【题型】解答题　【知识点】向量　【难度】easy
如图，已知平行四边形$ABCD$，对角线$AC$与$BD$相交于点$O$。设$\overrightarrow{OA} = \vec{a}$，$\overrightarrow{OB} = \vec{b}$，试用$\vec{a}$、$\vec{b}$表示下列向量：

$\overrightarrow{OC}$，$\overrightarrow{OD}$，$\overrightarrow{AB}$，$\overrightarrow{BC}$，$\overrightarrow{CD}$，$\overrightarrow{DA}$。
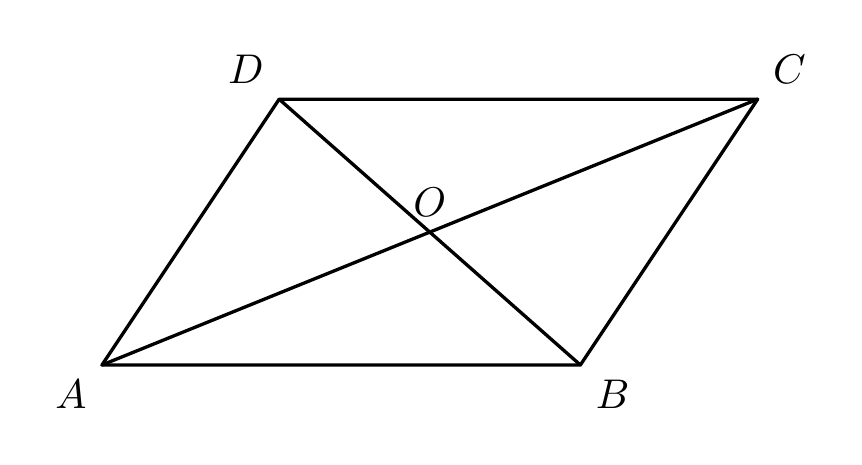
【解答】
\textbf{【答案】}
$\overrightarrow{OC} = -\vec{a}$；$\overrightarrow{OD} = -\vec{b}$；$\overrightarrow{AB} = \vec{b} - \vec{a}$；$\overrightarrow{BC} = -\vec{b} - \vec{a}$；$\overrightarrow{CD} = \vec{a} - \vec{b}$；$\overrightarrow{DA} = \vec{a} + \vec{b}$

\vspace{0.3cm}

\textbf{【分析】} 利用平行四边形对边平行且相等，对角线互相平分的性质来求解。

\vspace{0.3cm}

\textbf{【详解】} 解：
$\overrightarrow{OC} = -\overrightarrow{OA} = -\vec{a}$；
$\overrightarrow{OD} = -\overrightarrow{OB} = -\vec{b}$；
$\overrightarrow{AB} = \overrightarrow{OB} - \overrightarrow{OA} = \vec{b} - \vec{a}$；
$\overrightarrow{BC} = \overrightarrow{OC} - \overrightarrow{OB} = -\vec{a} - \vec{b}$；
$\overrightarrow{CD} = -\overrightarrow{AB} = \vec{a} - \vec{b}$；
$\overrightarrow{DA} = -\overrightarrow{BC} = \vec{a} + \vec{b}$。

\vspace{0.3cm}

\textbf{【点睛】} 本题主要考查向量的加减运算法则，熟练掌握向量的加减运算法则是解题关键。